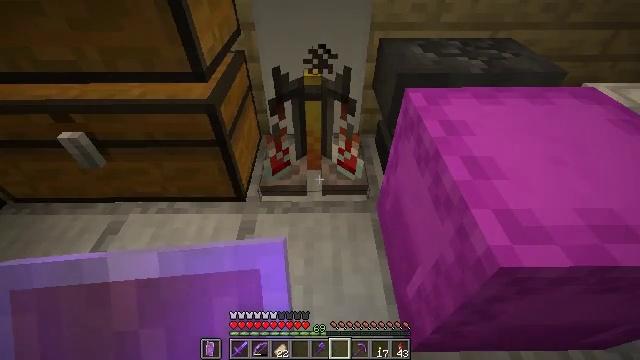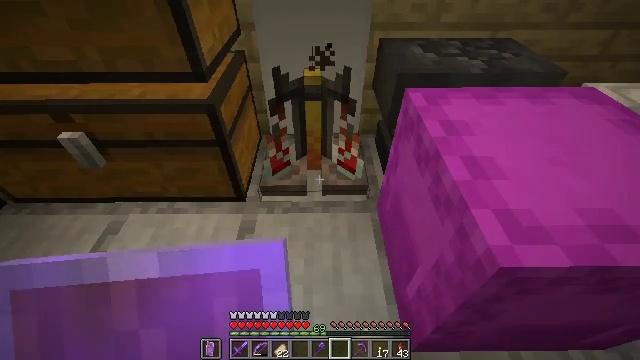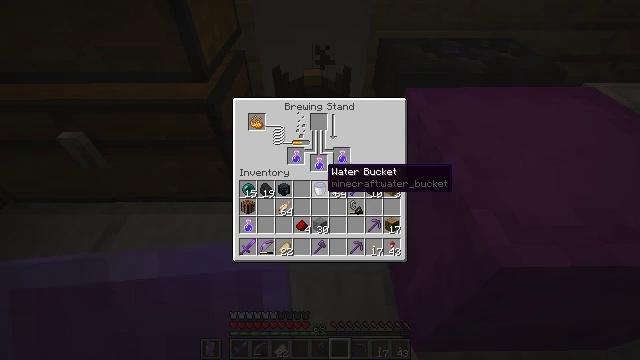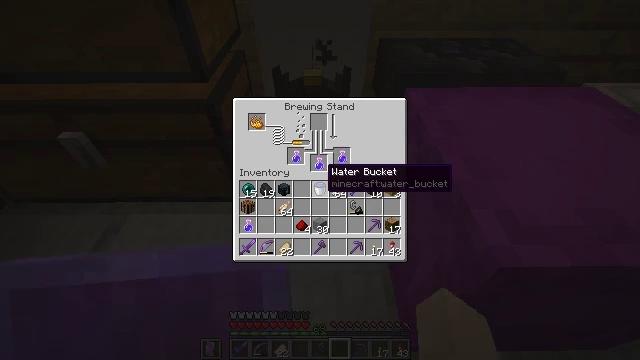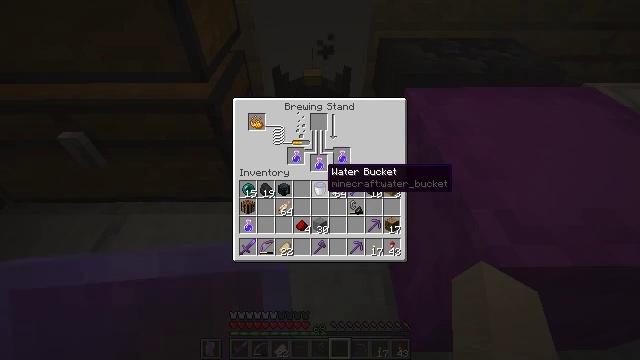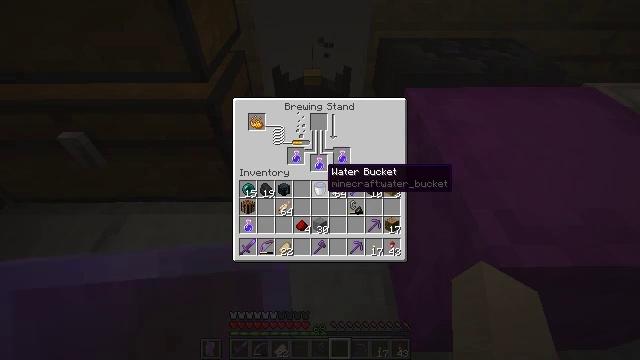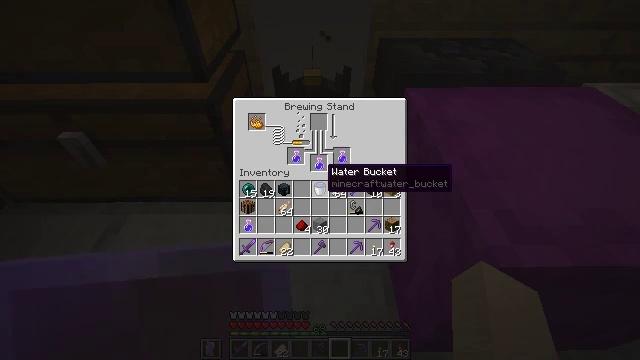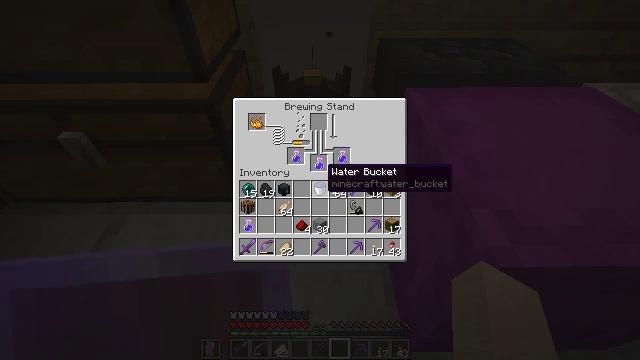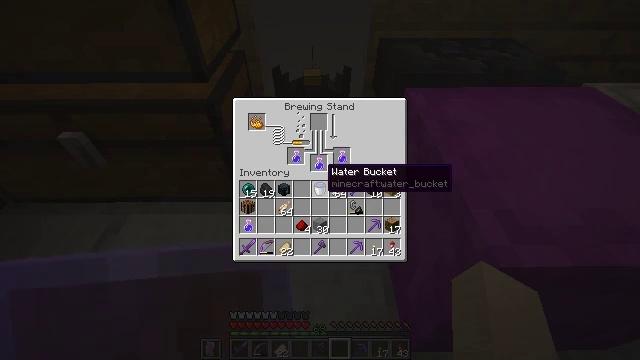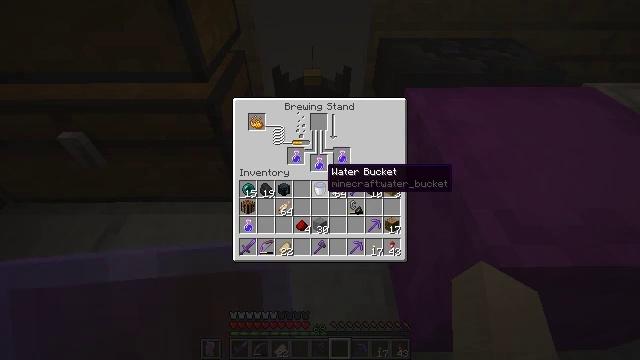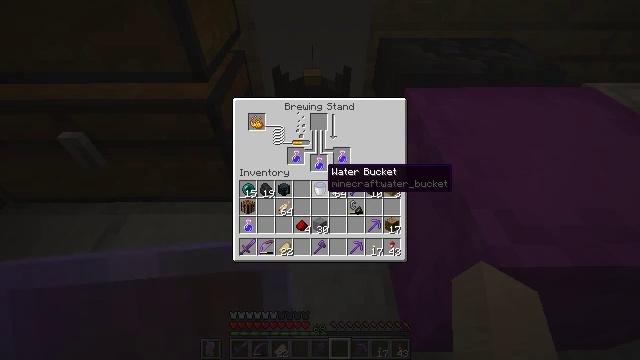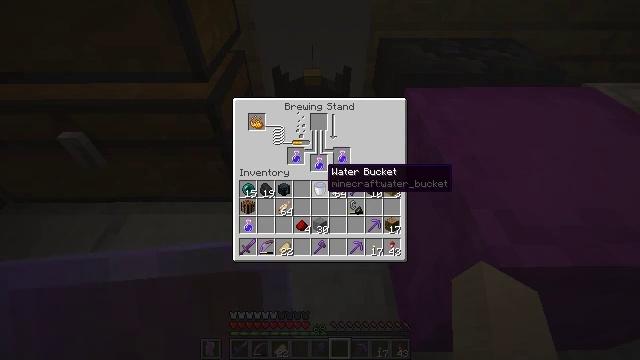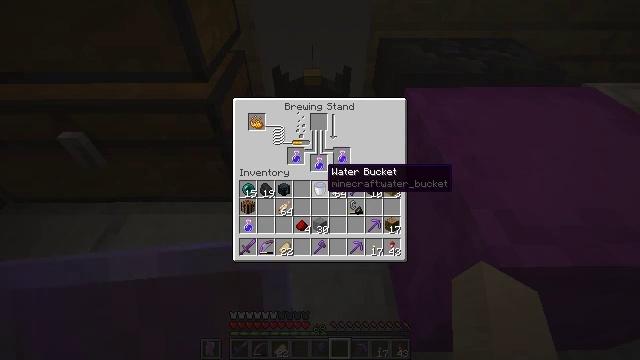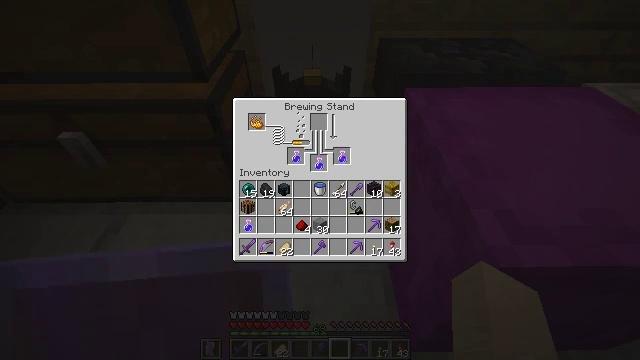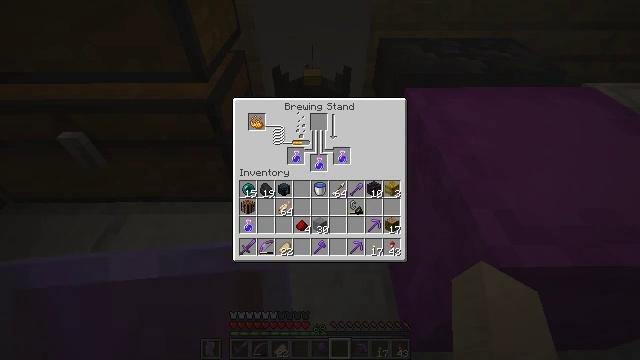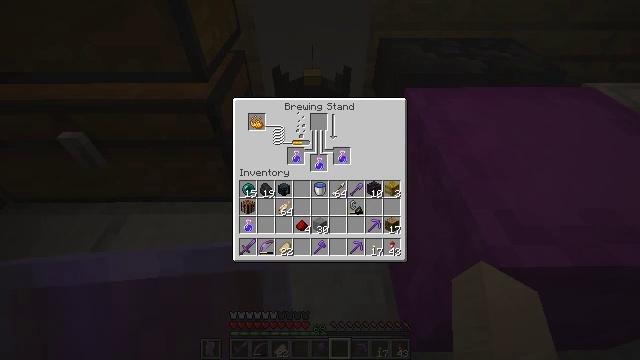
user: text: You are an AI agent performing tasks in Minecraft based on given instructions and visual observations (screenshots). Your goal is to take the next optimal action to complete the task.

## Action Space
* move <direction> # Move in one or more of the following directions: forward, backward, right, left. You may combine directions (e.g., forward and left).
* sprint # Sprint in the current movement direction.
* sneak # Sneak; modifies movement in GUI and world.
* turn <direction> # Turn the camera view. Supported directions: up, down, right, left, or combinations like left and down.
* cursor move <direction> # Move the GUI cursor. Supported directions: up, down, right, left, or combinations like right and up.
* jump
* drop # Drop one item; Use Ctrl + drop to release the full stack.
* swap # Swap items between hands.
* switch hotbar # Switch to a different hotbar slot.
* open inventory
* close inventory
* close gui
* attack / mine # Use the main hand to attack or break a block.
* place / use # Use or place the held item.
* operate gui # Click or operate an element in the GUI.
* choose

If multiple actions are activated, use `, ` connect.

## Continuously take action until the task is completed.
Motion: motion action
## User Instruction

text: Break the orange shulker box to pick it up.
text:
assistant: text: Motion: no_op
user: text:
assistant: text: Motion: no_op
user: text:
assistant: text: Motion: no_op
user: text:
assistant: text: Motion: no_op
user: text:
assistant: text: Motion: no_op
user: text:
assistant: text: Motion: no_op
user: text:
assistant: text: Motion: no_op
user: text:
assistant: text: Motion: no_op
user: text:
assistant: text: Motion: no_op
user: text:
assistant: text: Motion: no_op
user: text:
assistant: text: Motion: no_op
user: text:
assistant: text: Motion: no_op
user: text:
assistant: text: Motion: no_op
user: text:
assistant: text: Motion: no_op
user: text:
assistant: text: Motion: no_op
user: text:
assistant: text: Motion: turn right and up
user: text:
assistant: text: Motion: no_op
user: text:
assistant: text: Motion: no_op
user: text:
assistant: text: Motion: no_op
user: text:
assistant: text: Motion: no_op
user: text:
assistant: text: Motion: no_op
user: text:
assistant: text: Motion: no_op
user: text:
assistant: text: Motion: no_op
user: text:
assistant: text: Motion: no_op
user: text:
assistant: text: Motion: no_op
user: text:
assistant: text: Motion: no_op
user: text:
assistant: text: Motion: no_op
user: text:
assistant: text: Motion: no_op
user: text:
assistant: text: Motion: no_op
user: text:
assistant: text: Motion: no_op